Question: I'm trying to add a navigation bar refresh button to update my table view content that coming from JSON and beside that i want my table view keep updating automatically every 5 minutes if the user hasn't pressed the refresh button and changing the button to be an Activity indicator to let the user that is been updating when the table view updating the data

my refresh button IBAction code :
'''
@IBAction func refreshButton(_ sender: Any) {
self.getCoinData()
self.coinTableView.reloadData()
}
'''
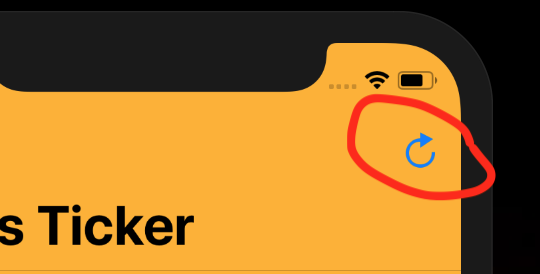
Answer: Create & on completion of webservice show the reload icon
'''
class ViewController: UIViewController {
var timer: Timer!
var refreshBarButtonActivityIndicator: UIBarButtonItem!
var refreshBarButton: UIBarButtonItem!
override func viewDidLoad() {
super.viewDidLoad()
barItemSetUp()
}
func barItemSetUp() {
///SettingReloadButton
let image = UIImage(named: "refresh-25")?.withRenderingMode(.alwaysOriginal)
refreshBarButton = UIBarButtonItem(image: image, style: .plain, target: self, action: nil)
///Setting activity Indicator
let activityIndicator: UIActivityIndicatorView = UIActivityIndicatorView.init(activityIndicatorStyle: .gray)
refreshBarButtonActivityIndicator = UIBarButtonItem(customView: activityIndicator)
activityIndicator.startAnimating()
toogleIndicator()
}
deinit {
timer?.invalidate()
}
func toogleIndicator() {
// 5 minutes = 300 seconds //write here 300
timer = Timer.scheduledTimer(timeInterval: 3, target: self, selector: #selector(refreshNow), userInfo: nil, repeats: true)
}
@objc func refreshNow() {
//here i am creating delay for sample purpose
//here write your webservice code on completion of webservice change bar button item
self.navigationItem.rightBarButtonItem = refreshBarButtonActivityIndicator
DispatchQueue.main.asyncAfter(deadline: DispatchTime.now() + 2) {
self.navigationItem.rightBarButtonItem = self.refreshBarButton
}
}
}
'''
<URL>